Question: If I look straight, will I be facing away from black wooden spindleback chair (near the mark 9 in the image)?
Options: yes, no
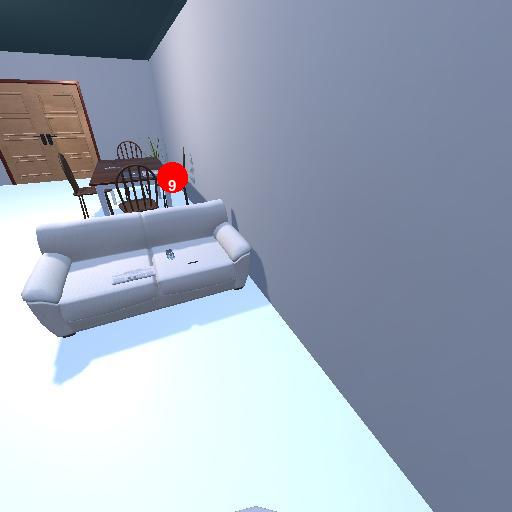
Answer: yes